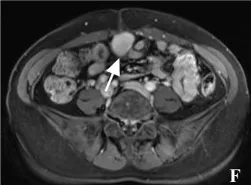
Contrast-enhanced magnetic resonance imaging (CE-MRI) of case. CE-MRI showed that the mass progressive enhancement in the arterial phase and the delayed phase (see arrows).
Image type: radiology (mri)